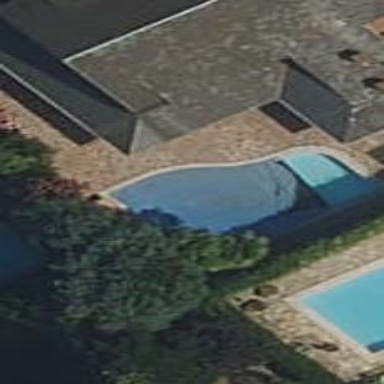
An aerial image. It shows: Swimming pool located in leisure land.